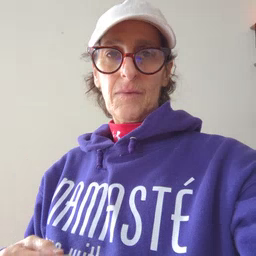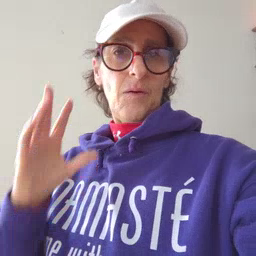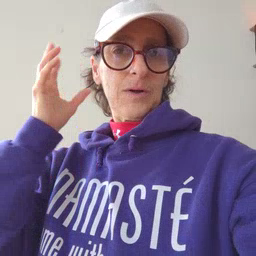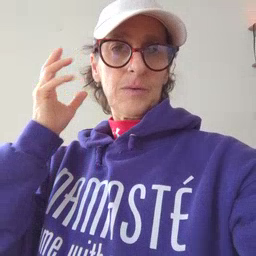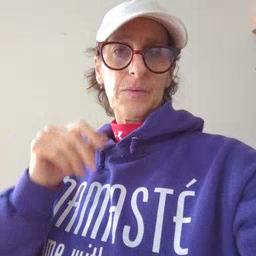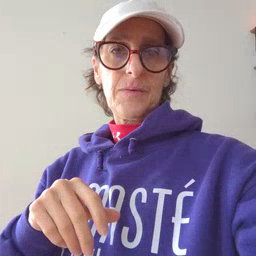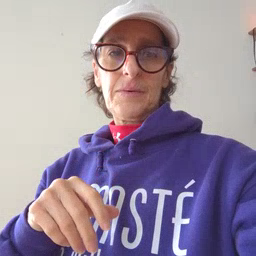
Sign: radio